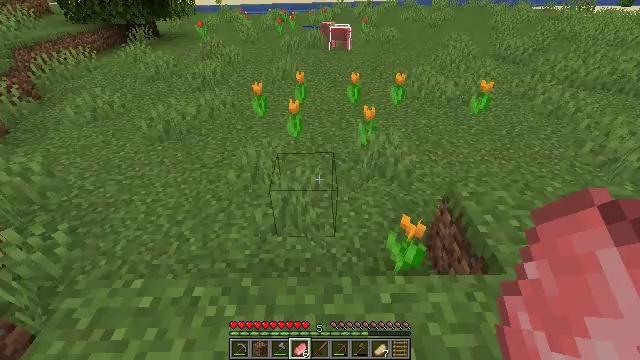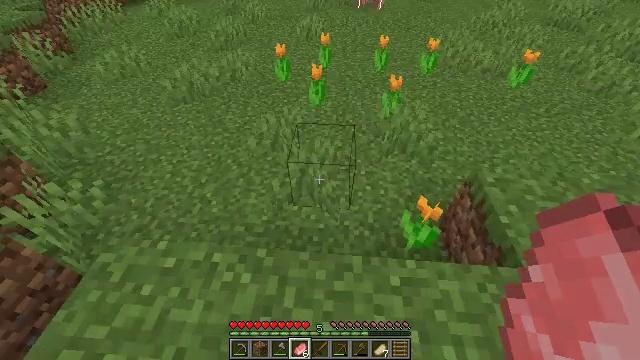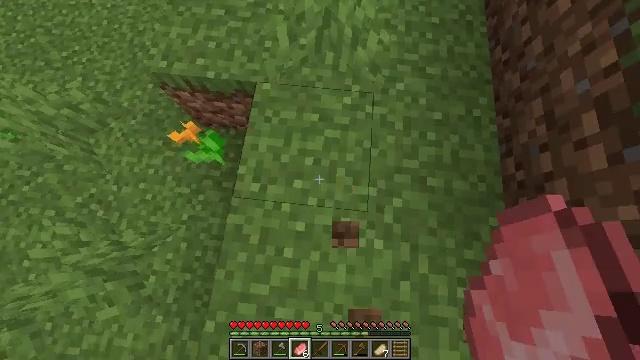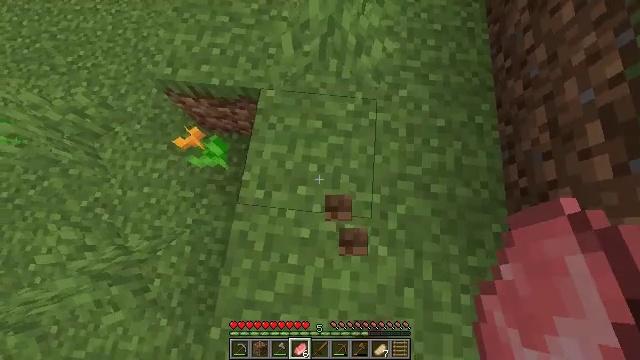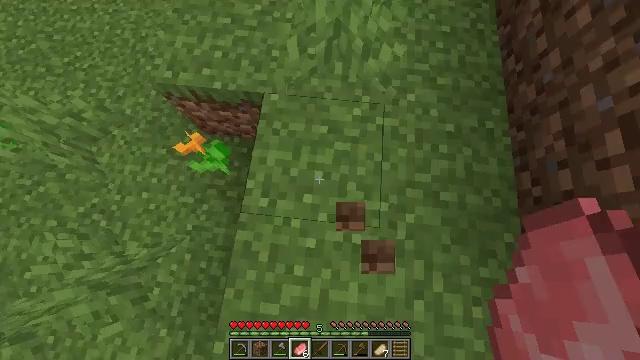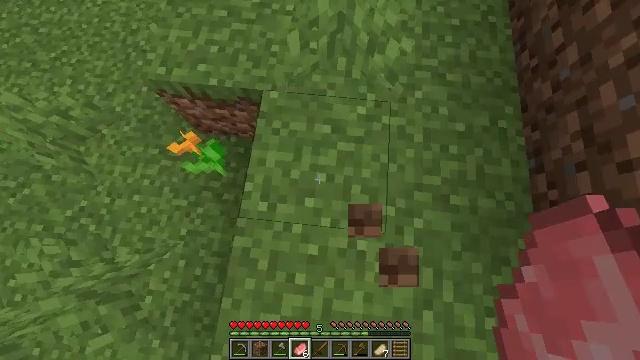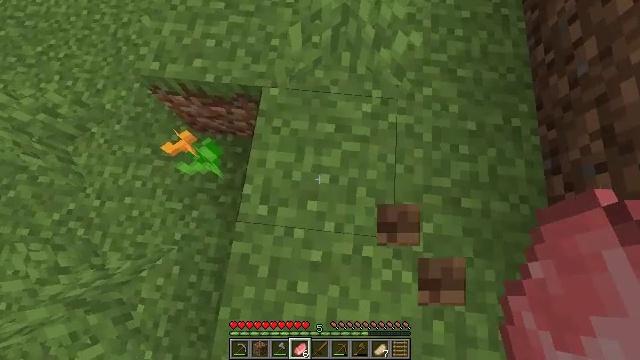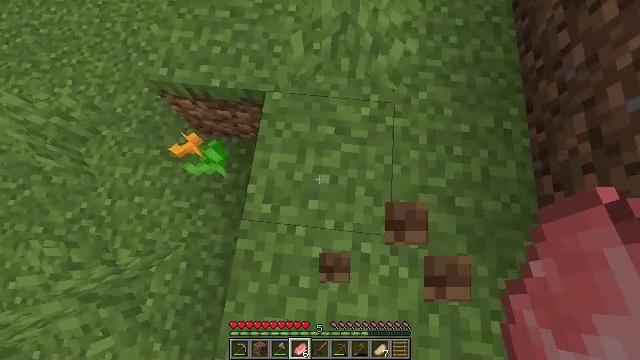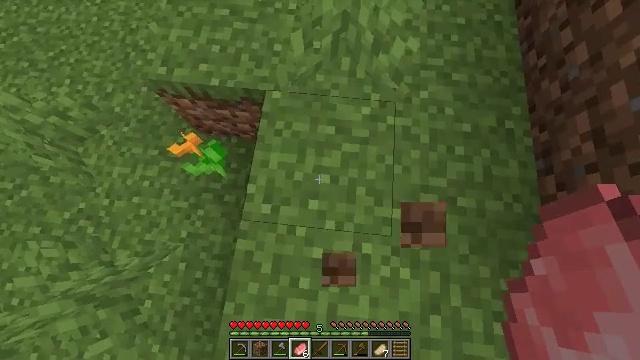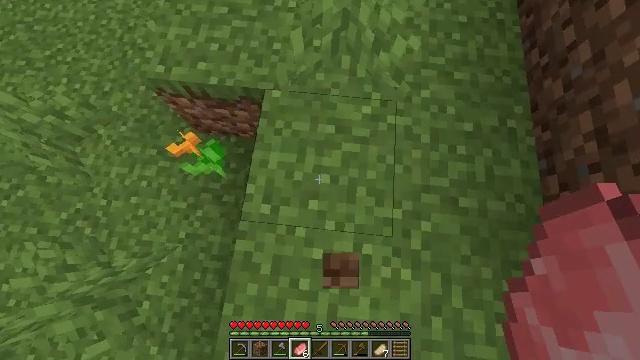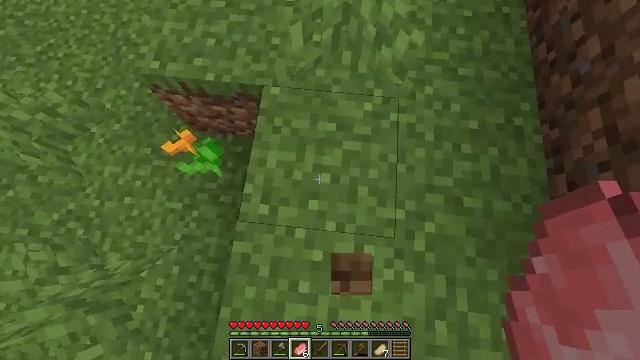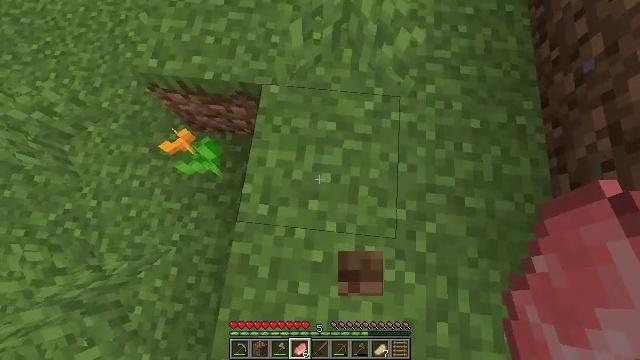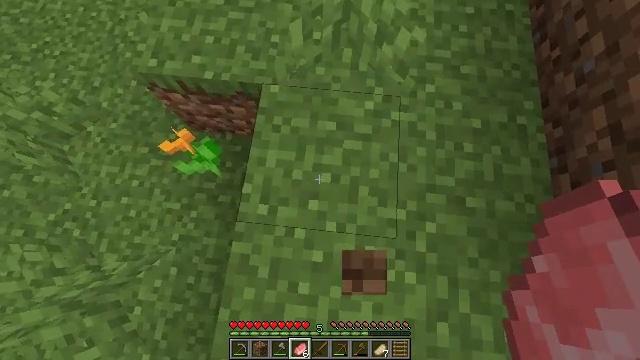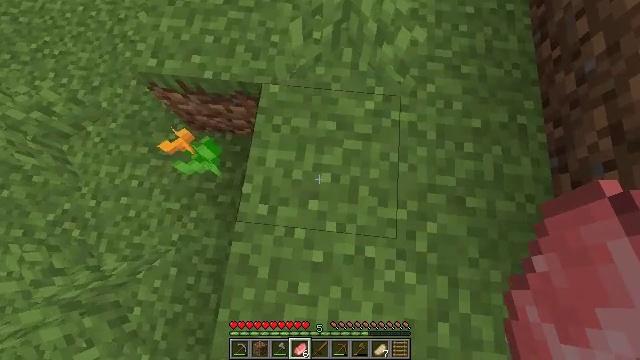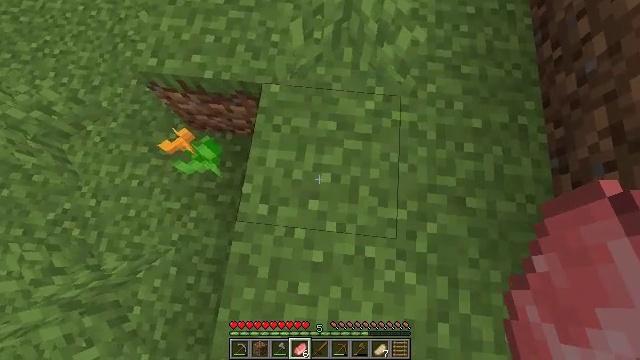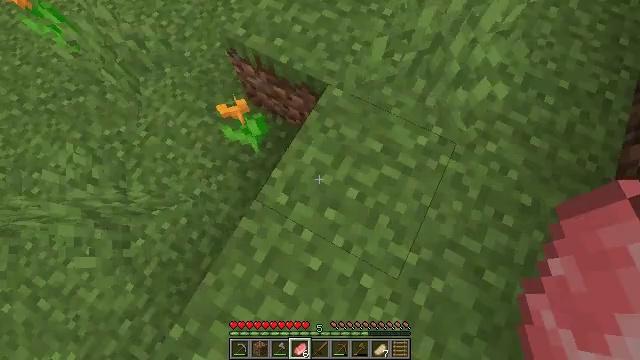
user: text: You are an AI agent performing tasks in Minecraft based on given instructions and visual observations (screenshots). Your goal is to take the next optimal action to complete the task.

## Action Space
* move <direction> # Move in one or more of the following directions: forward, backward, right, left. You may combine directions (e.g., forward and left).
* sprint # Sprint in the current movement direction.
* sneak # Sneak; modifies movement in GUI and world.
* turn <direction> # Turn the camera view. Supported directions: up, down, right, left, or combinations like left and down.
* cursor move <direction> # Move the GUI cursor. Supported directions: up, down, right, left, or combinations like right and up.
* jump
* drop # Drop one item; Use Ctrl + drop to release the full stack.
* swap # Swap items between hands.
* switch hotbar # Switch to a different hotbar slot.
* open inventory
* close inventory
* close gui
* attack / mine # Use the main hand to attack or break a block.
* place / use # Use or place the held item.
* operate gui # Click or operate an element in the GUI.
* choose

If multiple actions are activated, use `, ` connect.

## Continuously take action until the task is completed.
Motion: motion action
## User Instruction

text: Gather the bright orange tulip.
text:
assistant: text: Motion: move forward
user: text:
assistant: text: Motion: move forward, turn right and down
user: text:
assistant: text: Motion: no_op
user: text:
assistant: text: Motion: no_op
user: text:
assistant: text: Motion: no_op
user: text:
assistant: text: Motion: no_op
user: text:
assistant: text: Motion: no_op
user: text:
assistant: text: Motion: no_op
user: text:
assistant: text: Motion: no_op
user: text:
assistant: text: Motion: no_op
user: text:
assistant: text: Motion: no_op
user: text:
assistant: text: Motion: no_op
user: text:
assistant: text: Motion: no_op
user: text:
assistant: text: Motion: no_op
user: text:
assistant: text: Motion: turn left and up
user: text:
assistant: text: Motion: turn left and up
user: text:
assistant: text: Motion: turn left and up
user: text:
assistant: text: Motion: no_op
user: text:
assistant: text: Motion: no_op
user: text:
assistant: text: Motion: no_op
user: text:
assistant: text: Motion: no_op
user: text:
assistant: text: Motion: no_op
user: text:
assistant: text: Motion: no_op
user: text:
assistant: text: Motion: no_op
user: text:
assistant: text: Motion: no_op
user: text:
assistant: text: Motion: turn right and up
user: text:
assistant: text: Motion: no_op
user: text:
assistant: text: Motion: attack / mine
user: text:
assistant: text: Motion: move forward, attack / mine
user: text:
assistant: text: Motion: move forward